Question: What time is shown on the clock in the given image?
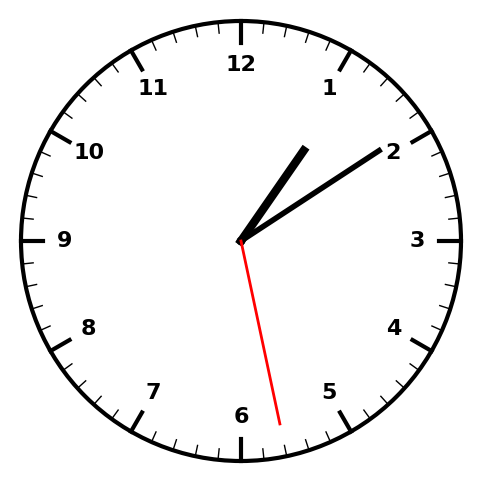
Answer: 01:09:28